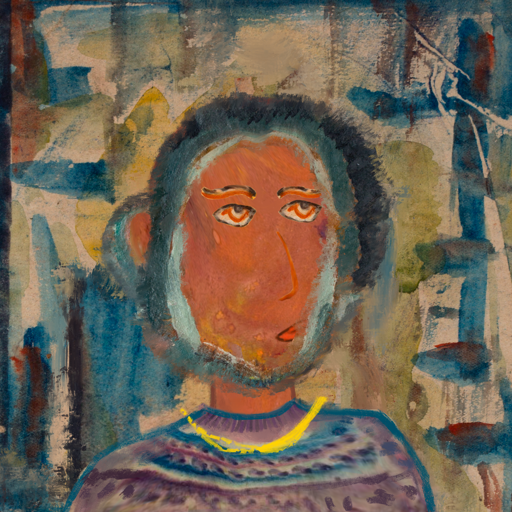
Background: Orphan, Head And Neck Side: Mother_And_Son_Son, Face Side: Experience, Bust: HillGirl, Hair Side: Boggyland, Head Accessory: Blank, Second Necklace: Blank, Necklace: Irani_1, Baby: Blank